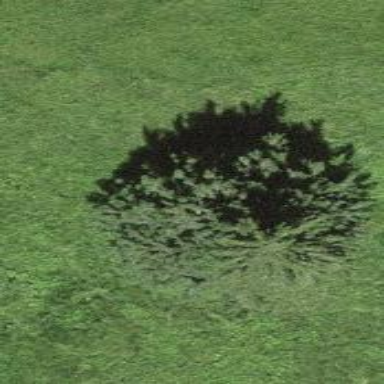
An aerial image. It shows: Needle-leaved tree in nature.